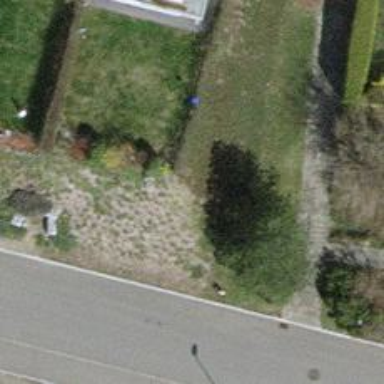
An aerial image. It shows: Hedge barrier.